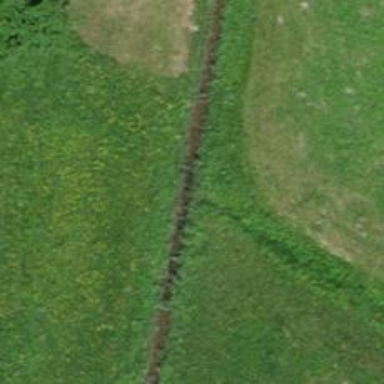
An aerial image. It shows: Ditch in the surroundings.